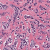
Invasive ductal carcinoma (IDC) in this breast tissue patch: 1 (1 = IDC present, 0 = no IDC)